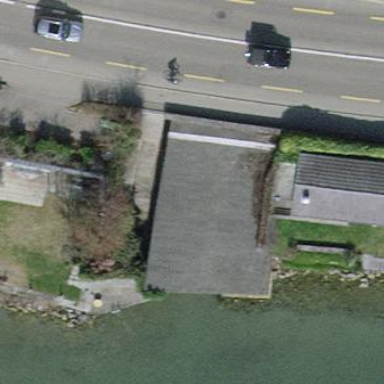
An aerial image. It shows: Boathouse.